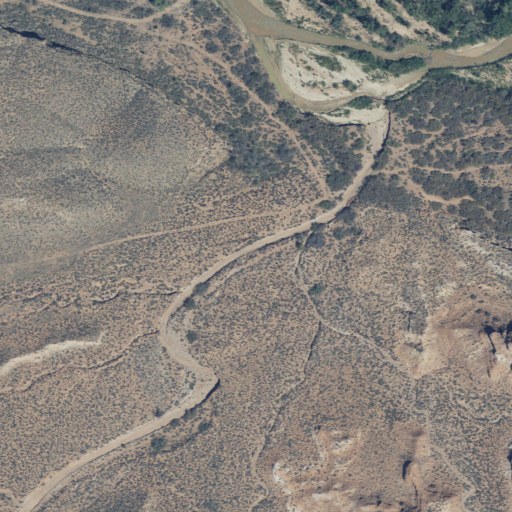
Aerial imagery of valley in Utah named Grafton Wash containing shrub and woody wetlands